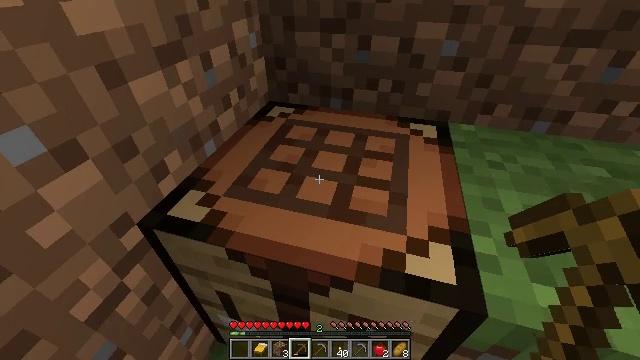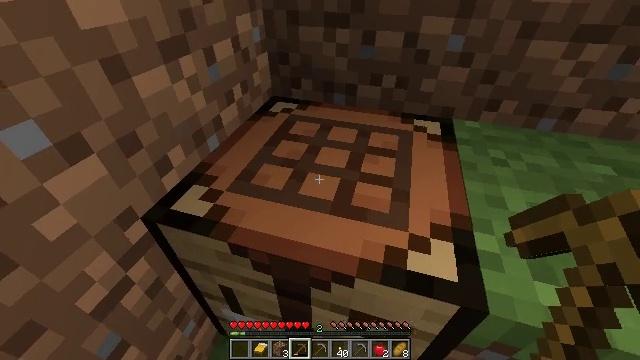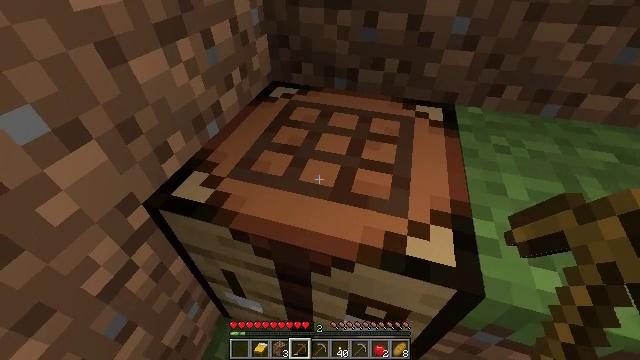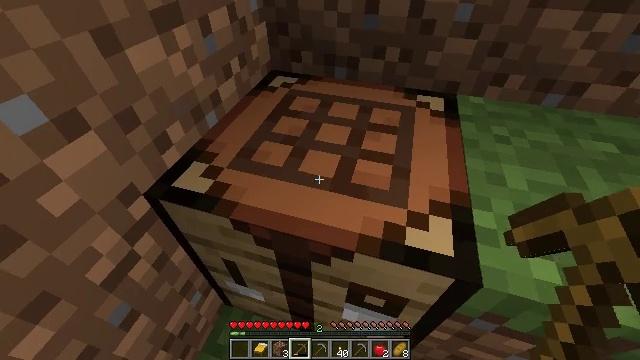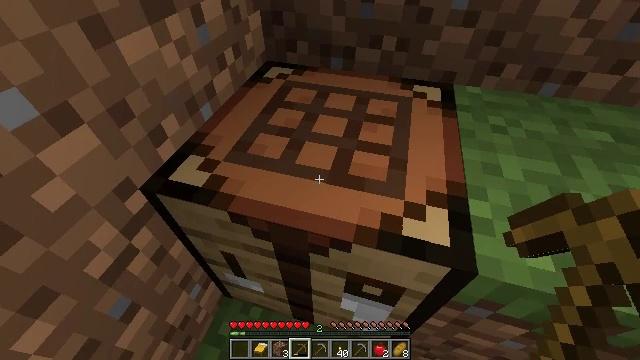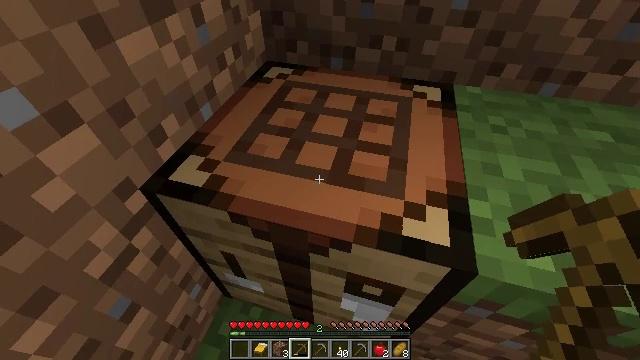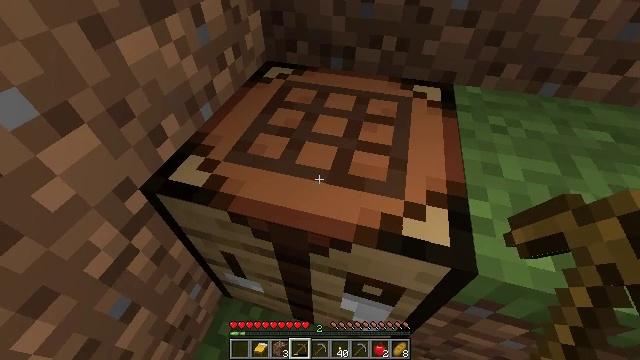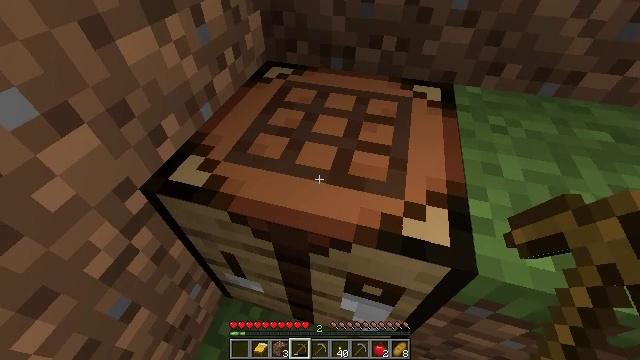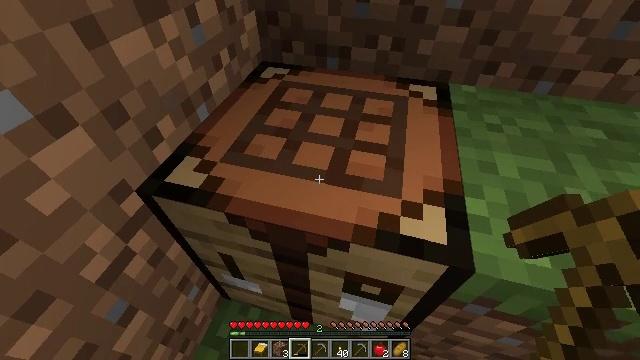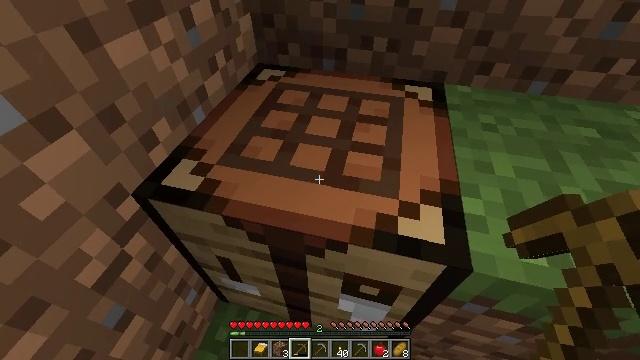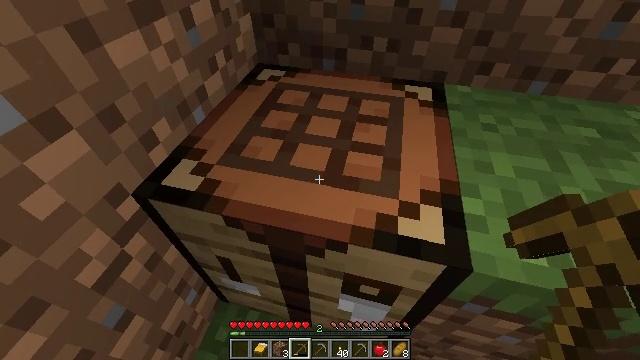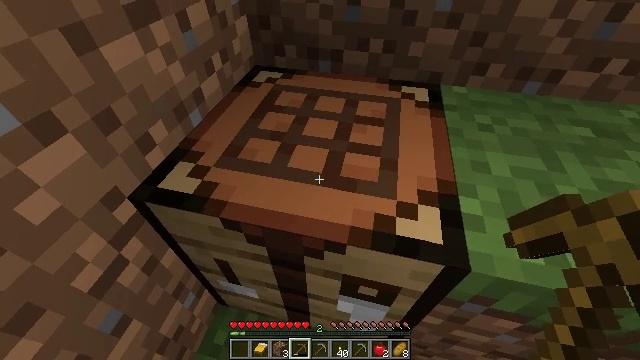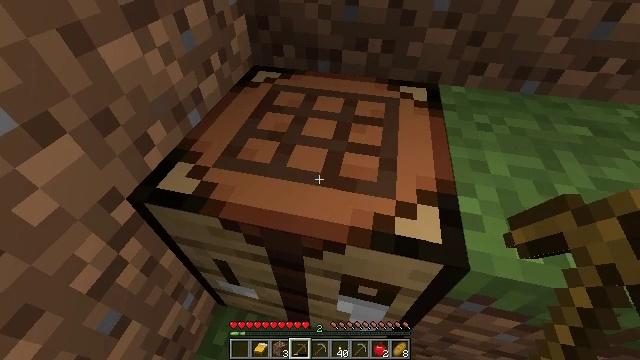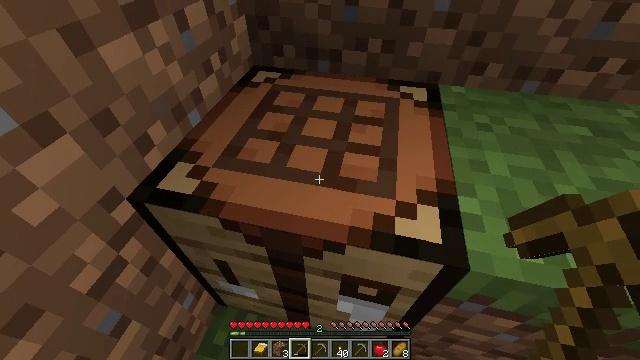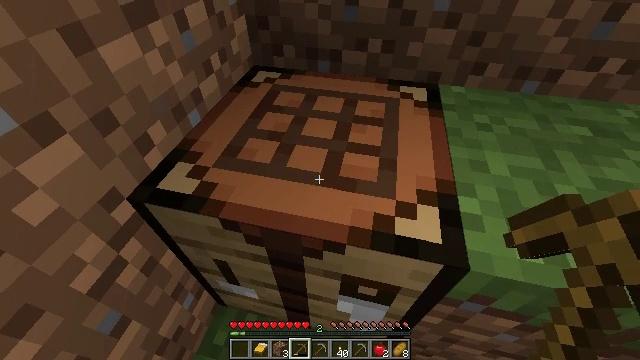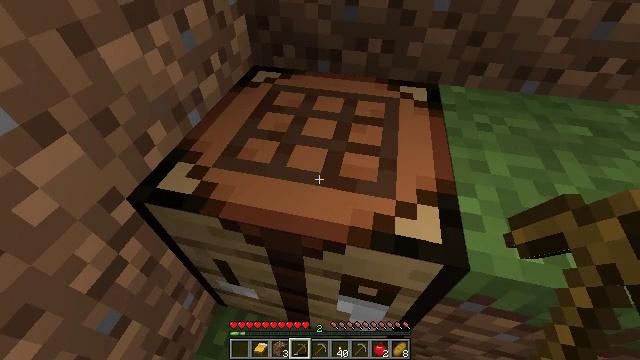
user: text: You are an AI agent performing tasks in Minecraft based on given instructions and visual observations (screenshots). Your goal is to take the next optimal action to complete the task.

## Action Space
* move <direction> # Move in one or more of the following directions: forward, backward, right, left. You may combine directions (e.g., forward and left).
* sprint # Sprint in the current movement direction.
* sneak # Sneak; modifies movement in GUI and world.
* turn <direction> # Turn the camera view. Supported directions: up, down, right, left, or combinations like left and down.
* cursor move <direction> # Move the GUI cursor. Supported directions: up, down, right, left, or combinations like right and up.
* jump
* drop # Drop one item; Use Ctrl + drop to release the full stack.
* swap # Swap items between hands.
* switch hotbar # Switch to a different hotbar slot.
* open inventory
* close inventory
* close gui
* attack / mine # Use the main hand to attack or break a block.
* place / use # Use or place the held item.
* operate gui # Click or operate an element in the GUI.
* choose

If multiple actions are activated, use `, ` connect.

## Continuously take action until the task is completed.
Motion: motion action
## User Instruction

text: Left click on the crafting table
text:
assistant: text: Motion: no_op
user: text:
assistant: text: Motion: turn down
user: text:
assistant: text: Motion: turn down
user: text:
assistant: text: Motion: turn down
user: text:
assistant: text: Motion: no_op
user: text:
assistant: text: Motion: no_op
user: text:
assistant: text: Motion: no_op
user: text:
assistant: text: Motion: no_op
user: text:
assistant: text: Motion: no_op
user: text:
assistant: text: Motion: no_op
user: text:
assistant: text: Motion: no_op
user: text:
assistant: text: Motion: no_op
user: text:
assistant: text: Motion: no_op
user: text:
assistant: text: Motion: no_op
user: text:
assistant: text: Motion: no_op
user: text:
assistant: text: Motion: no_op
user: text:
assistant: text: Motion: no_op
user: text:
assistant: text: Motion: no_op
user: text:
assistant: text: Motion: no_op
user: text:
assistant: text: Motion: no_op
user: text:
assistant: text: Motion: no_op
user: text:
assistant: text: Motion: no_op
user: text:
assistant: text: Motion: no_op
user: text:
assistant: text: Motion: no_op
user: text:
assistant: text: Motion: no_op
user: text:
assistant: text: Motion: no_op
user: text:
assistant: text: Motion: no_op
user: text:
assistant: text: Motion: no_op
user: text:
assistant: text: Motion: no_op
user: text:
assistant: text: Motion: no_op